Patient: sex M, age 57
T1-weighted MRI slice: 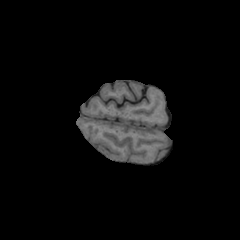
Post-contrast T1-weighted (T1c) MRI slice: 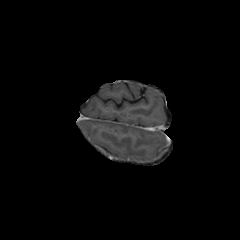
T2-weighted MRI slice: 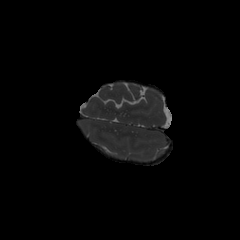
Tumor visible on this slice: no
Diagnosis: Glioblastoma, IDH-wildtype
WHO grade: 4